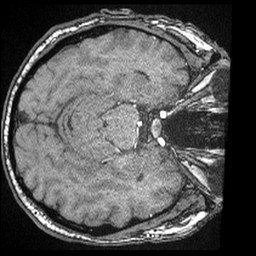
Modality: angio
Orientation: axial
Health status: ill
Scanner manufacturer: siemens
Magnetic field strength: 1.5 T
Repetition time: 0.026 s
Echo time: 0.007 s